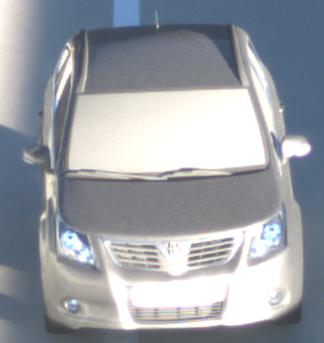
Make: Toyota
Model: Avensis 1.6
Detailed model: Avensis (T27) Notch Back
Model produced from: 2009/01
Model produced until: 2010/08
Doors: 4
Color: gray
Road condition: dry road
Daytime: sunrise or sunset
Contrast: high contrast